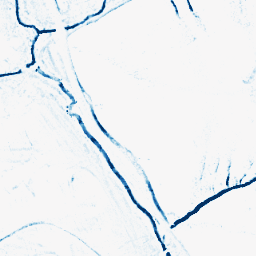
Category: morphological
Decomposition family: morphological_rect
Decomposition parameters: operation: closing
width: 5
height: 5
Upsampling method: sinc_blackman
Upsampling parameters: scale: 2
kernel_size: 4
Upsampling scale: 2